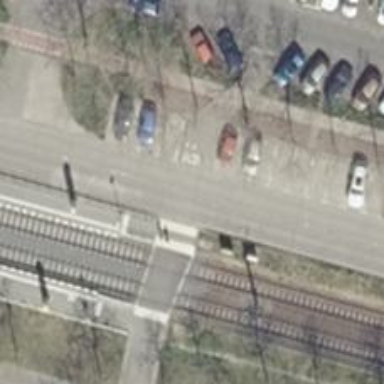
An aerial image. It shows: Unmarked concrete crossing on footway.